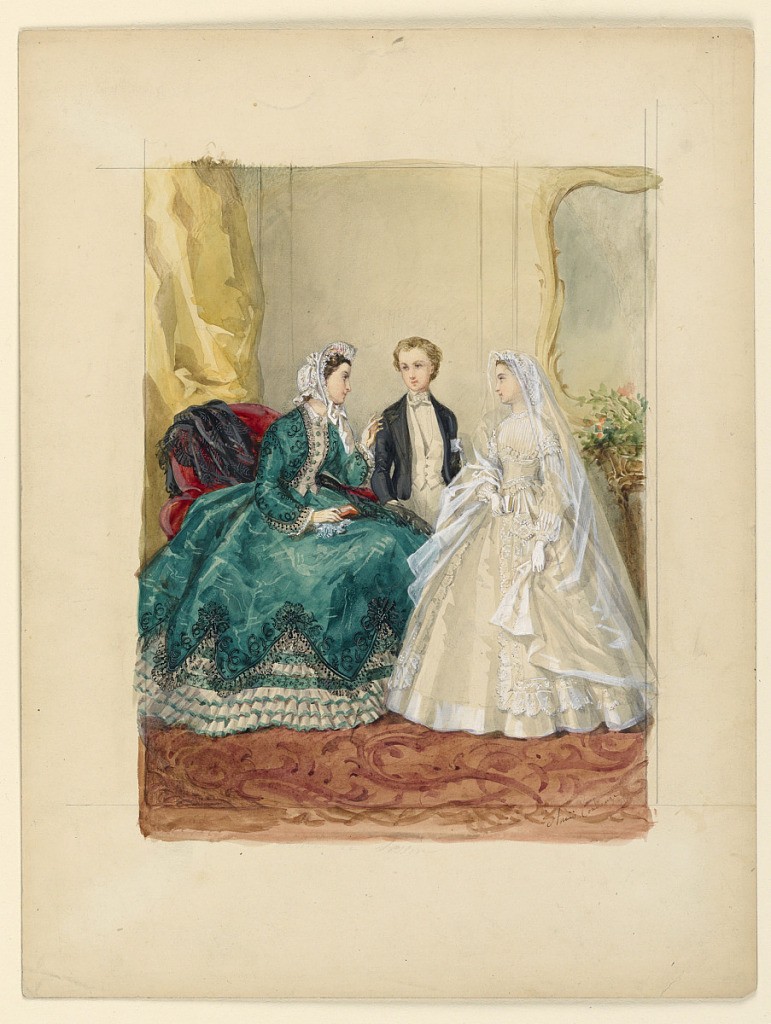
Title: Fashion Plate
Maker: Anais Toudouze
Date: ca. 1855
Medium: Pencil and graphite, watercolor, white gouache on Bristol board
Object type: Drawing
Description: Vertical rectangle. Interior with three figures. A woman is seated left, facing right, in profile. Beside her, right, stand a boy and a girl, the girl in her confirmation dress and veil.